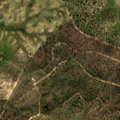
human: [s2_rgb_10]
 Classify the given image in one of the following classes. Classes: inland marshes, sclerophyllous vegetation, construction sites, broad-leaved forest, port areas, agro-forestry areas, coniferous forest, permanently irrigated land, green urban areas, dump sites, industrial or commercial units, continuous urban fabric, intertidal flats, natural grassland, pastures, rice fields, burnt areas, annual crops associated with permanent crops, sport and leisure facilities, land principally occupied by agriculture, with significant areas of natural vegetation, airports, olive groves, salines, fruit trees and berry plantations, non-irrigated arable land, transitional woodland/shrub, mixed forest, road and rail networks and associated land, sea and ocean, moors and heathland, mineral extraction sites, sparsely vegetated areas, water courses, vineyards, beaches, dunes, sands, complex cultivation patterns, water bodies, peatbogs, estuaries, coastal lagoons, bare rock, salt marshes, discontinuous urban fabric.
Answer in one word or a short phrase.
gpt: agro-forestry areas, transitional woodland/shrub